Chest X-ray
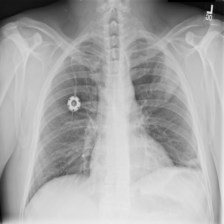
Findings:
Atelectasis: positive
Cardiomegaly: negative
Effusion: negative
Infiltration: positive
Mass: negative
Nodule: negative
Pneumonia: negative
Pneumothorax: negative
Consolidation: positive
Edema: negative
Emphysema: negative
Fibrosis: negative
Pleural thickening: negative
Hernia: negative